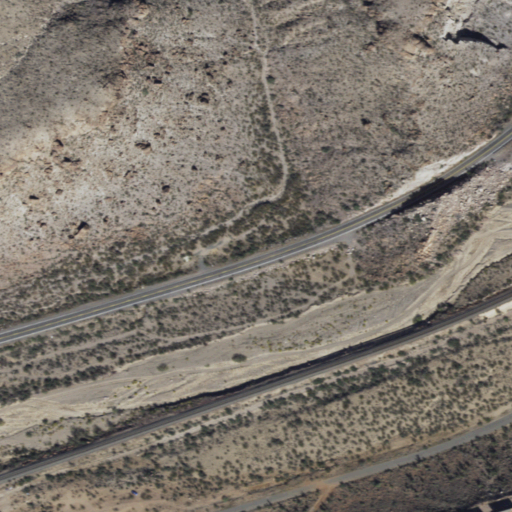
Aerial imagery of valley in Arizona named Box Canyon containing shrub, open development, and low intensity development